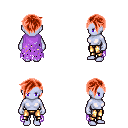
a pixel art fantasy rpg character, female body template, dark elf, purple skin, maroon tattered cape, gold greaves, red pixie cut hairstyle, four views (front, back, left, right), 2x2 character sprite sheet, small pixel art, hard edges, no anti-aliasing